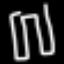
Label: pants